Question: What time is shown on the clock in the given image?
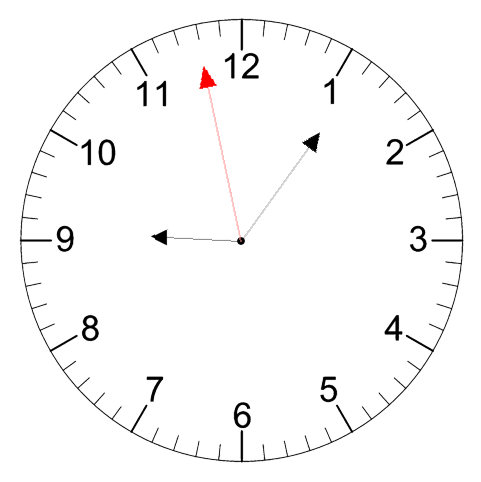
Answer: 09:05:58